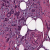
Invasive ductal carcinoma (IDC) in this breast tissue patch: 1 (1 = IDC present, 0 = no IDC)